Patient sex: F
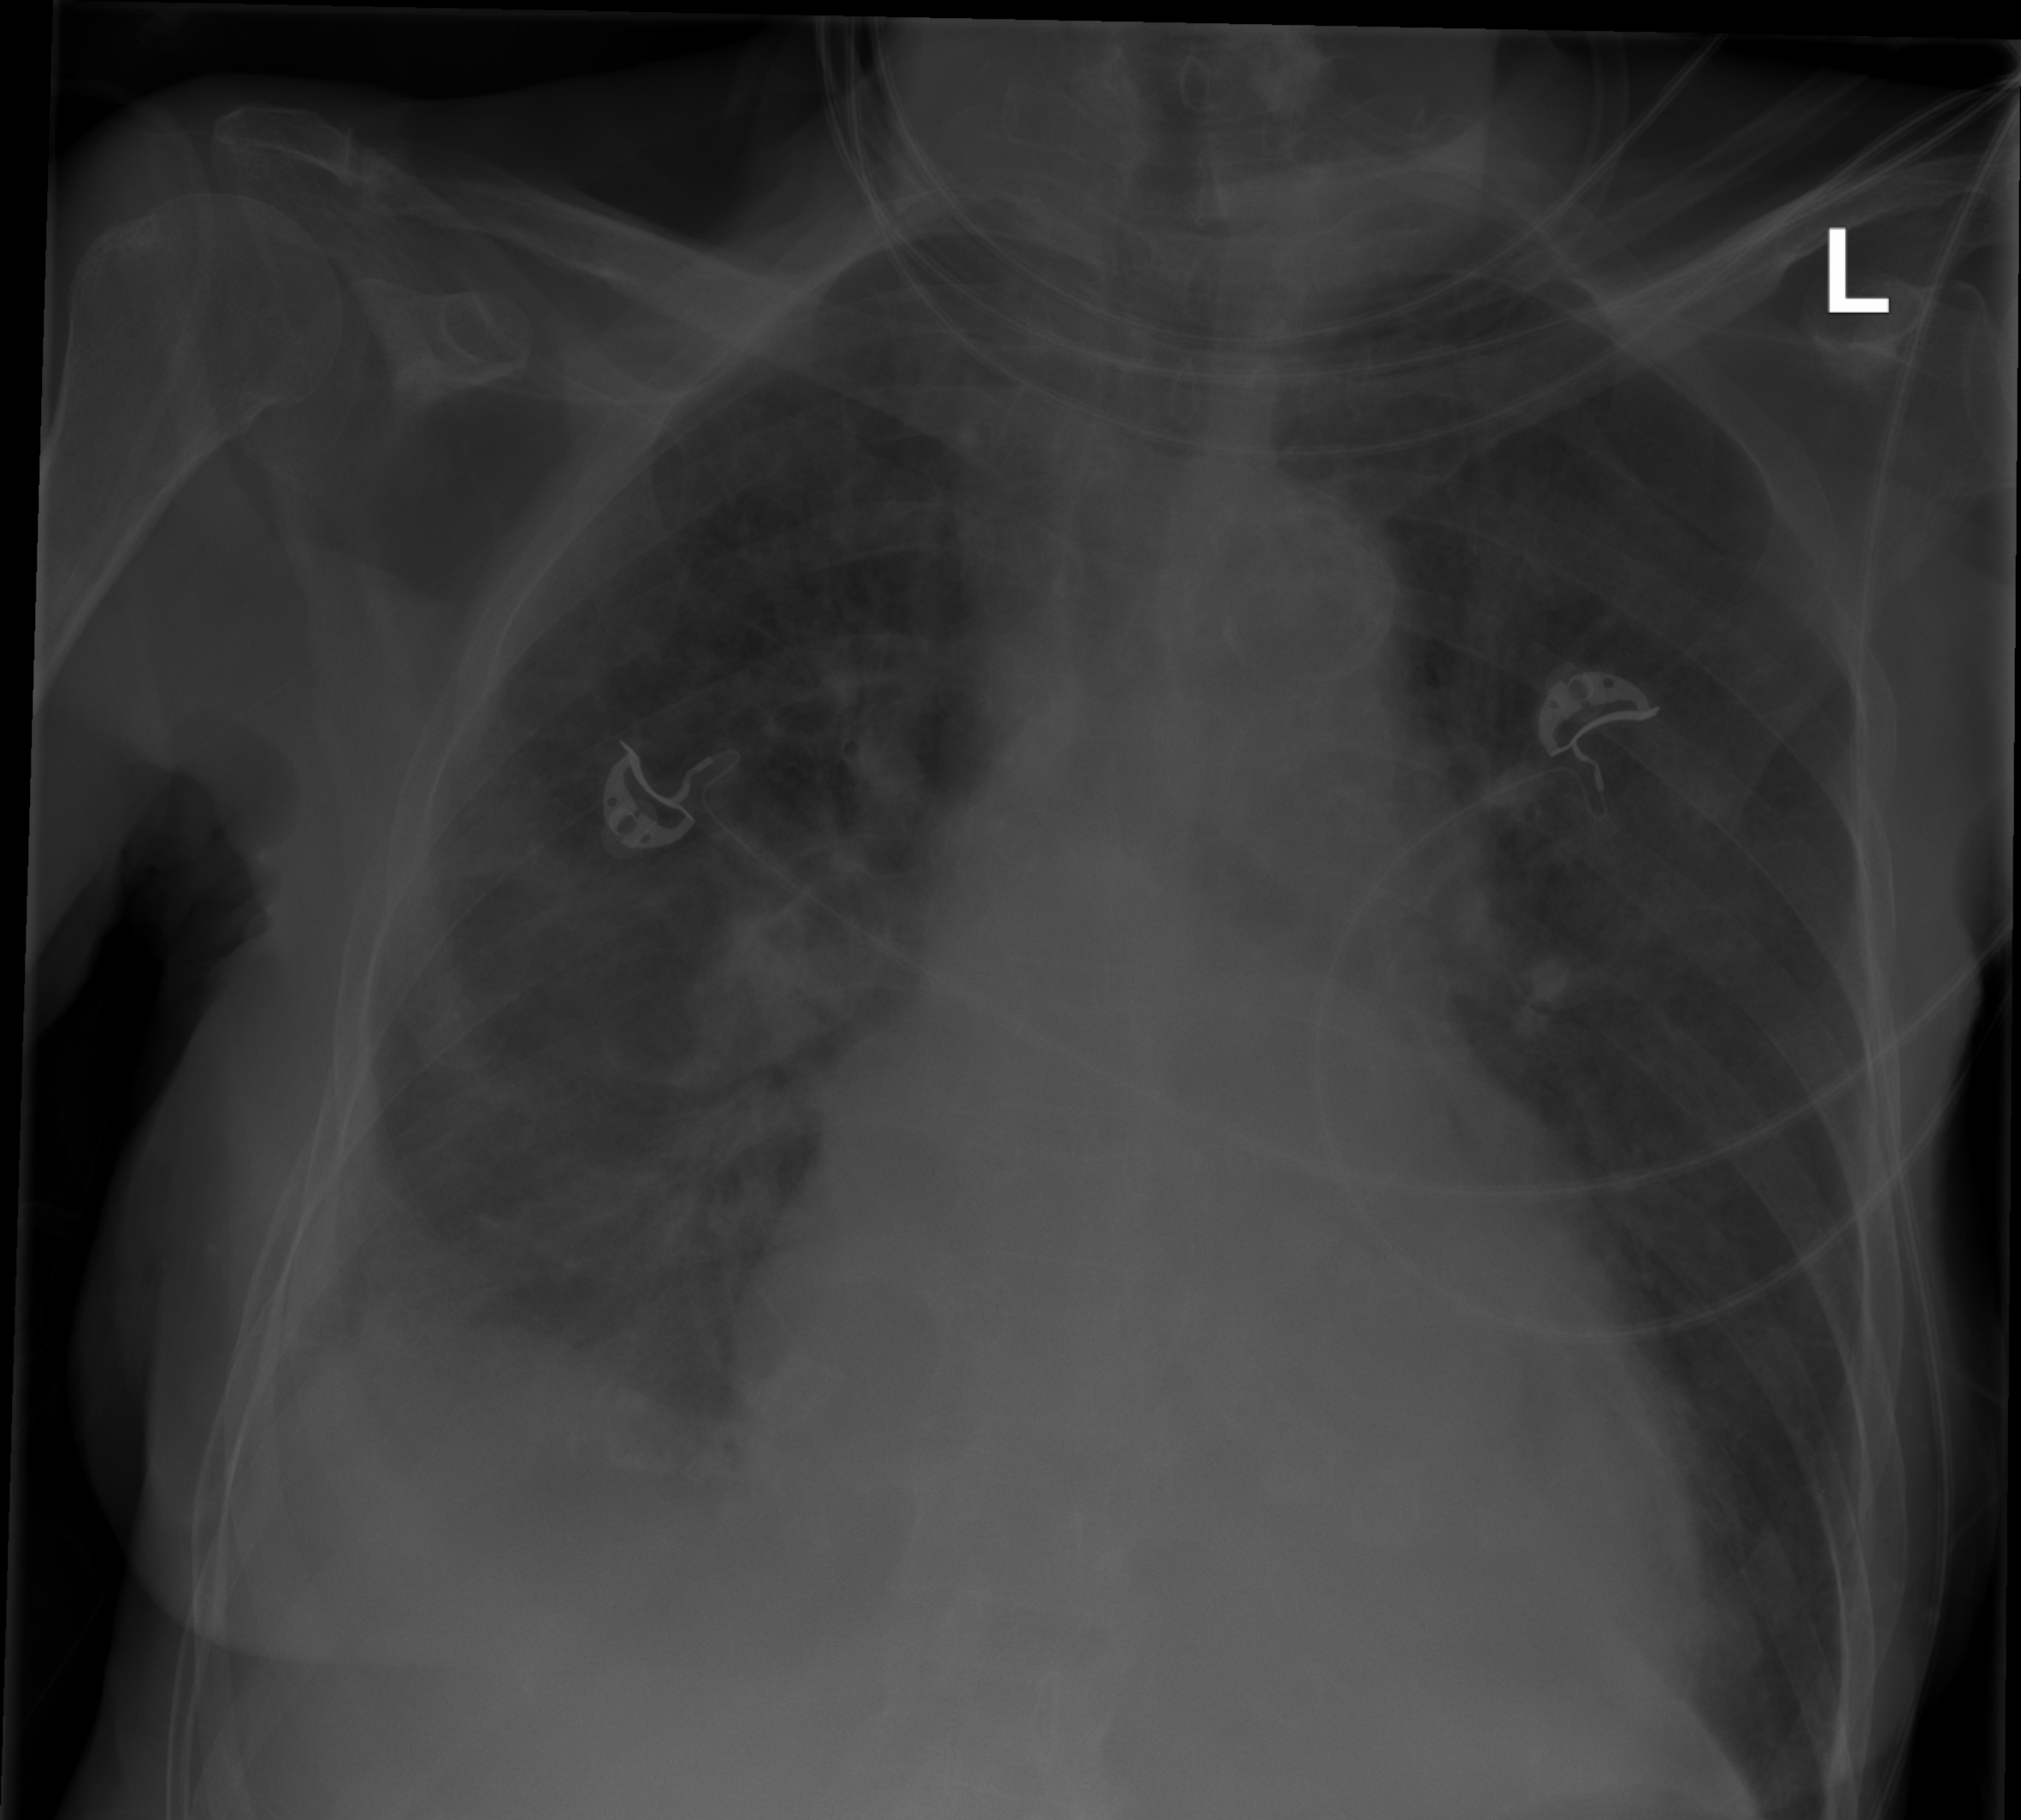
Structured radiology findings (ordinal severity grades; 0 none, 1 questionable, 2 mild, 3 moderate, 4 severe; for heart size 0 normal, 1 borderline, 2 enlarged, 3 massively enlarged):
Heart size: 2
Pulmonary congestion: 0
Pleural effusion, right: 2
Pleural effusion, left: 0
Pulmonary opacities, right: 2
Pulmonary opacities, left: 0
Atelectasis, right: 2
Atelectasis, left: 0